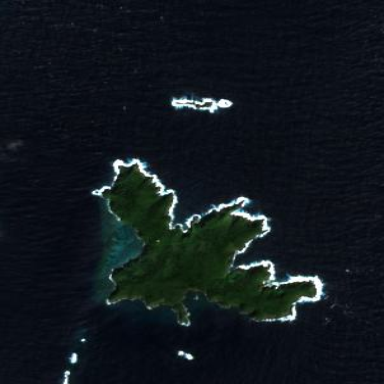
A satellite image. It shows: Island with natural coastline.